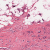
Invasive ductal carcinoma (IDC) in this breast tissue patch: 1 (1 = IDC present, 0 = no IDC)